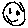
Label: smiley face